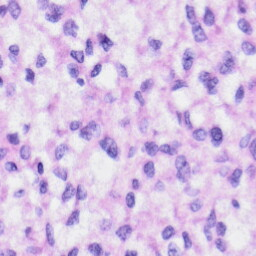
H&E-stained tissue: Liver